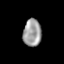
Tissue: lung
Cell type: Fibroblasts
Senescence score: 0.2379
Nuclear area (px): 488
Mean DAPI intensity: 157.734